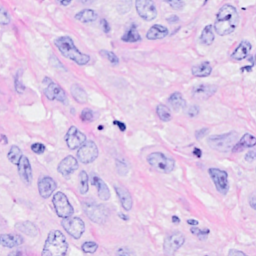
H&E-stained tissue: Breast